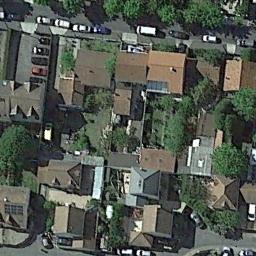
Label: dense_residential